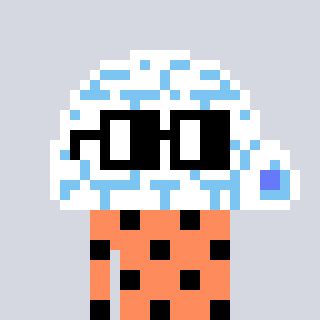
a pixel art character with square black glasses, a igloo-shaped head and a peachy-colored body on a cool background